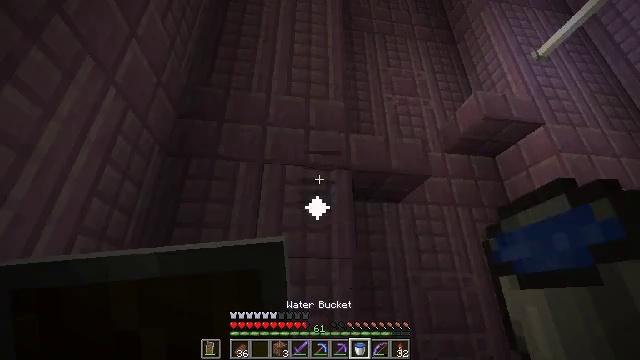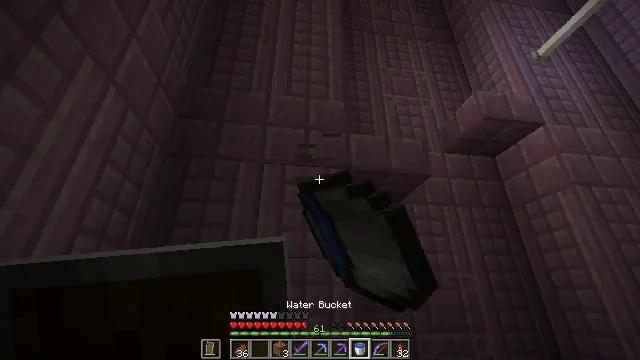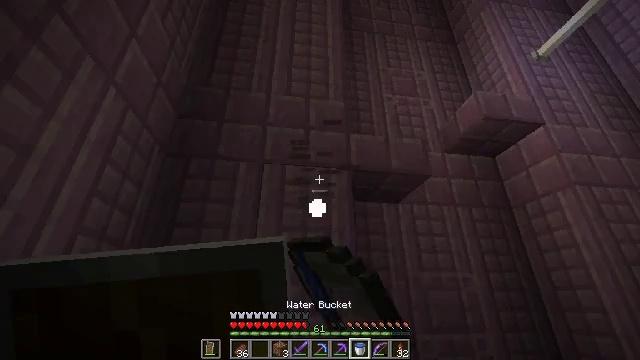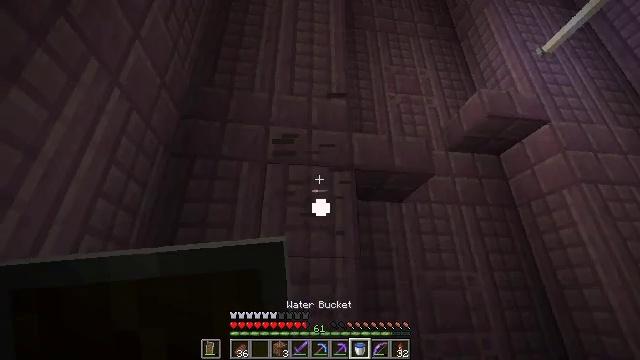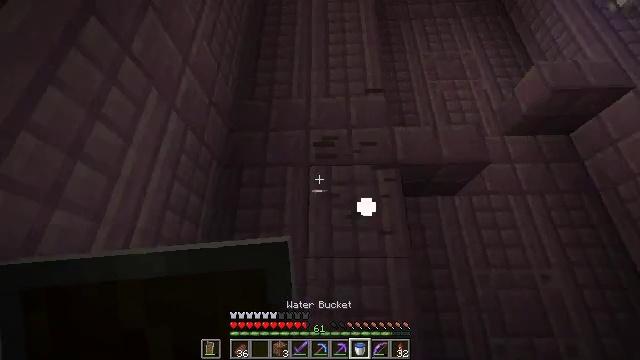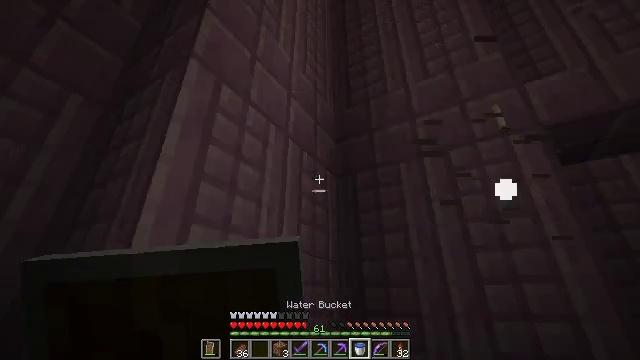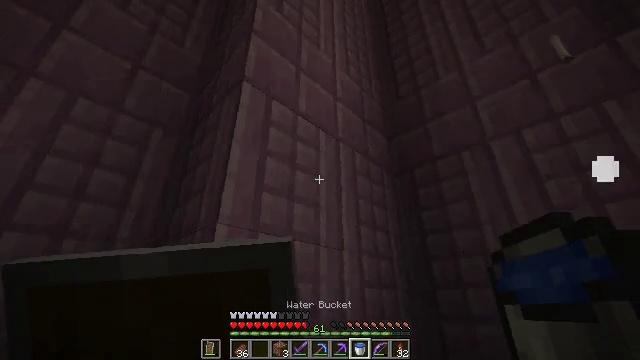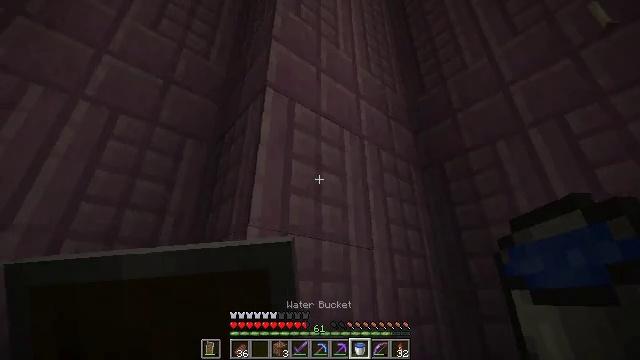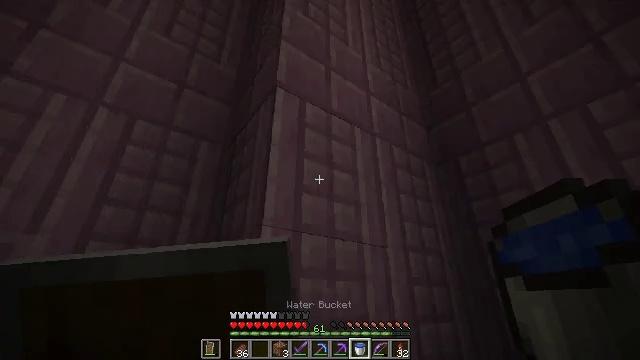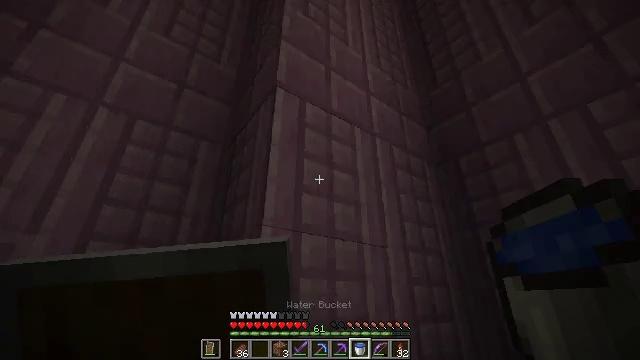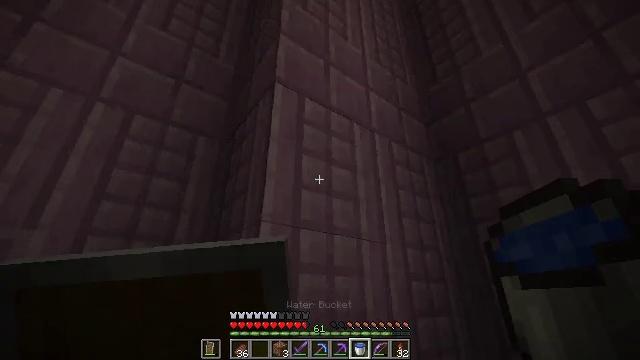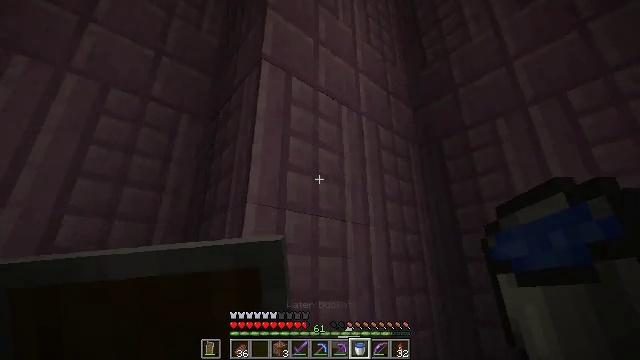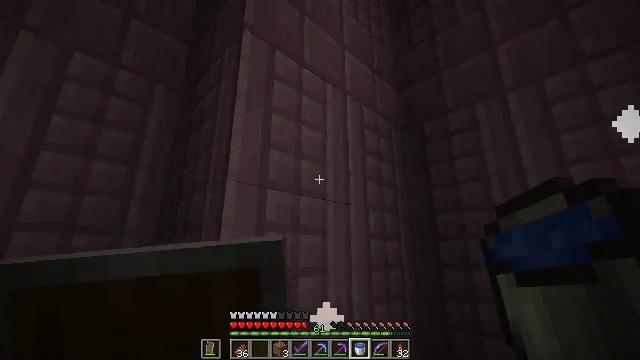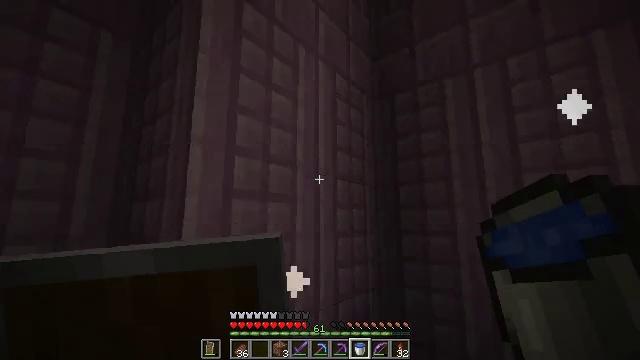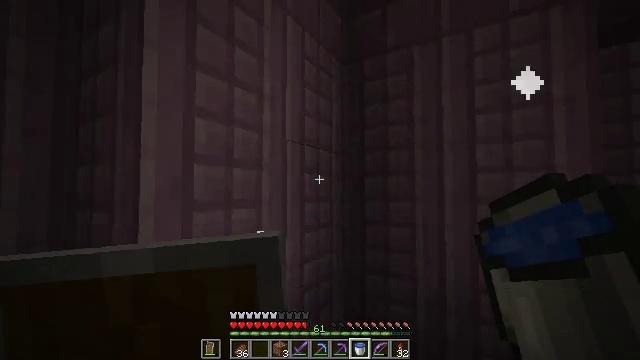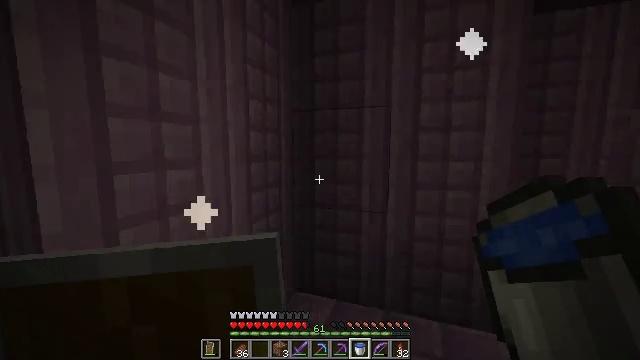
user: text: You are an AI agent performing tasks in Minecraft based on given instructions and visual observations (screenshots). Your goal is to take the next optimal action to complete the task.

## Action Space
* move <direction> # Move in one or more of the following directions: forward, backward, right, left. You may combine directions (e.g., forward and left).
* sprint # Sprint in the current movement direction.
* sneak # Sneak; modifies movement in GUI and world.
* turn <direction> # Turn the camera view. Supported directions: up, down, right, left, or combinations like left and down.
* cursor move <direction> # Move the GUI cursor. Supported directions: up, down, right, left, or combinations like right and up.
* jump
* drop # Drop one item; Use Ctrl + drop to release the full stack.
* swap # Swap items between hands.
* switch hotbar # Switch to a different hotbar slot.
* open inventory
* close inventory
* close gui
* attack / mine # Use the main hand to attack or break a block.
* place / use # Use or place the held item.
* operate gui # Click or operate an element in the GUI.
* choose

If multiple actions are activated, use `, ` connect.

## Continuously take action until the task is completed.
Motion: motion action
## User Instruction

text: Destroy the end rod to pick it up.
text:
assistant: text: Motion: attack / mine
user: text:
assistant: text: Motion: no_op
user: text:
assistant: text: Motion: no_op
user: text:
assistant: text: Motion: turn left
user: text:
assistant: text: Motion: turn left
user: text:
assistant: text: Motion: turn left
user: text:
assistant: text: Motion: turn left
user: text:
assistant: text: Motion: turn left
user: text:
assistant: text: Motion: no_op
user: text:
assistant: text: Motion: no_op
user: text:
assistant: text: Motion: turn right and down
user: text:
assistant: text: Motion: turn right and down
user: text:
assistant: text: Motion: turn right and down
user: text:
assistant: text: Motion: turn right and down
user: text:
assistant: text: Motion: move forward, turn right and down
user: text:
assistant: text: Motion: move forward, turn right and down
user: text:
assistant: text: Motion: move forward, turn right and down
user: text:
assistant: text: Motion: move forward, turn right and down
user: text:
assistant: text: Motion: move forward, turn right and down
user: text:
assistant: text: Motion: move forward, turn right
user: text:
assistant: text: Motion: move forward, turn right and up
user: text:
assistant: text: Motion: move forward, turn right and up
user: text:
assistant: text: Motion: move forward, turn right and up
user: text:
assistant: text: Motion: move forward, turn up
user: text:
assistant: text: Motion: move forward
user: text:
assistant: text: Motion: move forward, turn left
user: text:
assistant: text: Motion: move forward, turn right
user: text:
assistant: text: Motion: move forward, turn right and up
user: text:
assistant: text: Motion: move forward, turn right and up
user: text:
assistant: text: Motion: move forward, turn right and up